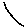
Label: line